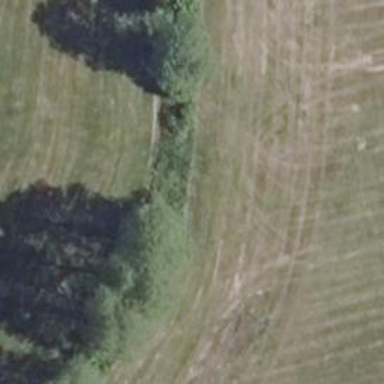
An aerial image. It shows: Row of trees in natural setting.